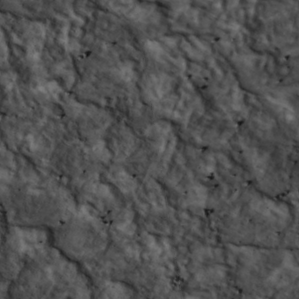
Label: non_frost